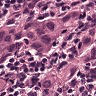
Metastatic tissue present: yes